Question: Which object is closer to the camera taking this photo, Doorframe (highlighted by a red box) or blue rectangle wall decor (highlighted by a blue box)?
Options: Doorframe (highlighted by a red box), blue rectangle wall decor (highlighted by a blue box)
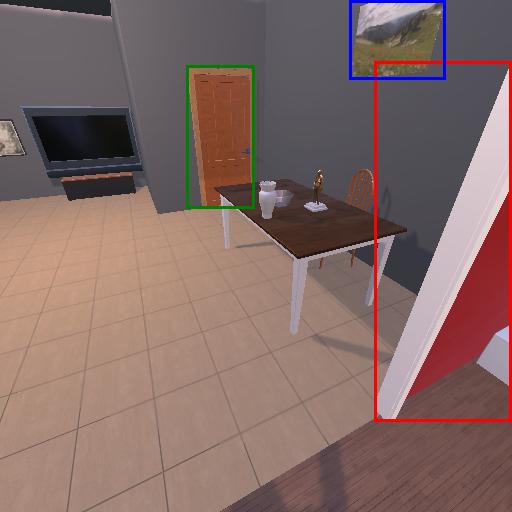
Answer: Doorframe (highlighted by a red box)